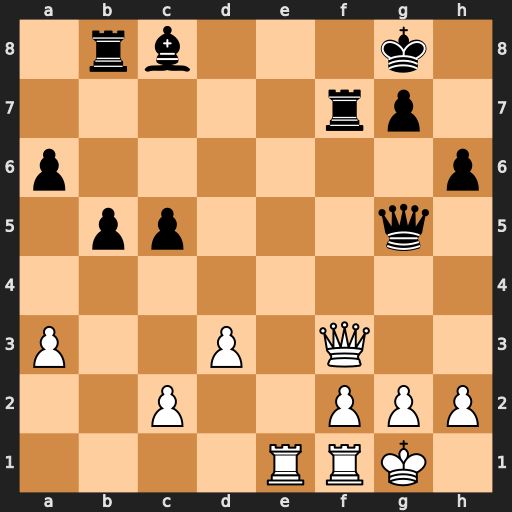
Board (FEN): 1rb3k1/5rp1/p6p/1pp3q1/8/P2P1Q2/2P2PPP/4RRK1
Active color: w
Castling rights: -
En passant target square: -
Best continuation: Re8+ Kh7 Qxf7 Bh3 Qg8+